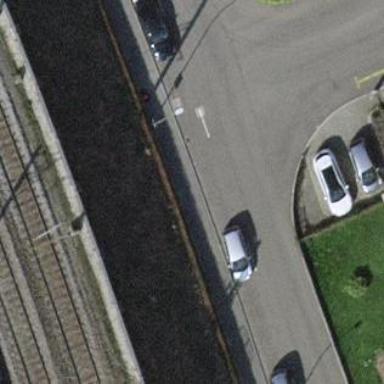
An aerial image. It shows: Street side parking area.